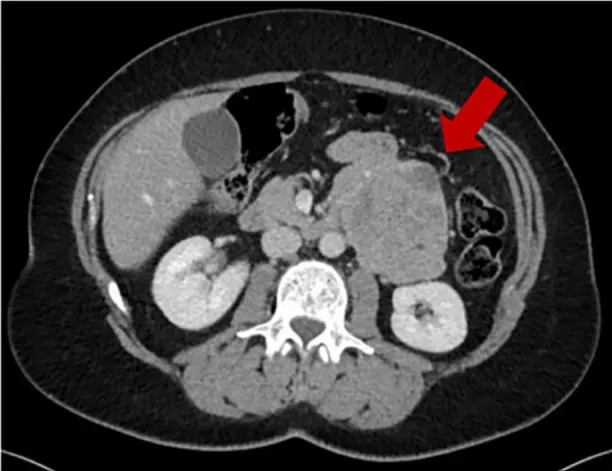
Baseline CT scan (16/December/2016).
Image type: radiology (ct)